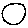
Label: circle